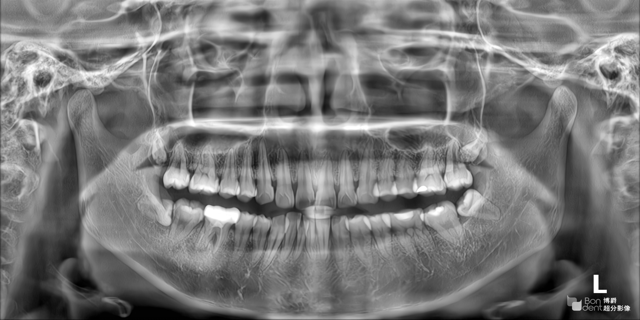
adult